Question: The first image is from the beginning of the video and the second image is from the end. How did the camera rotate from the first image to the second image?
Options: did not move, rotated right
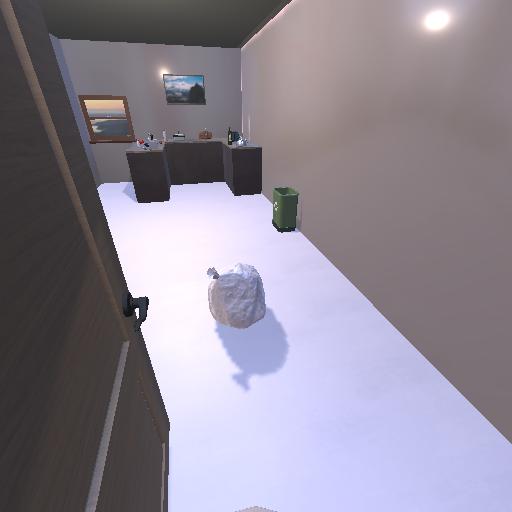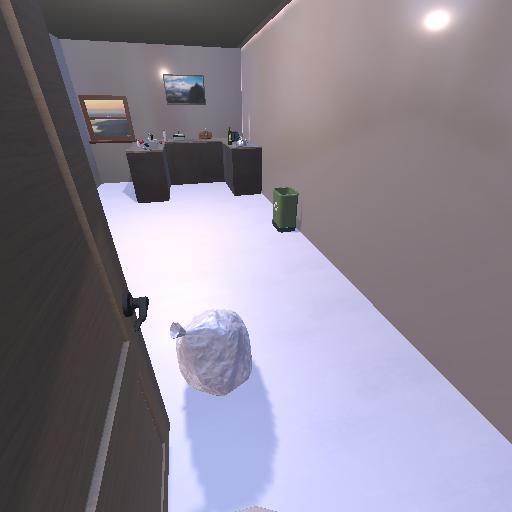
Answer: did not move